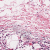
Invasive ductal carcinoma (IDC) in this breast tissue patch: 1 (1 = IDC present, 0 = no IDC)